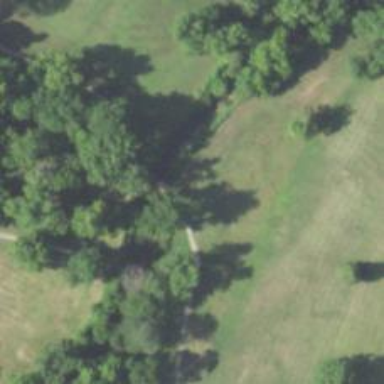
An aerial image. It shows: Service road on bridge designed for golf cartpath.